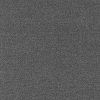
Atmospheric dust classification: dusty